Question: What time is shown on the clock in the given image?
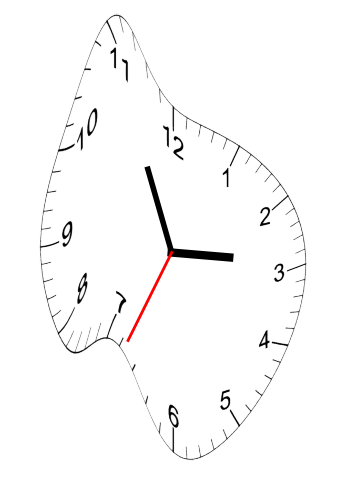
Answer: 02:55:34